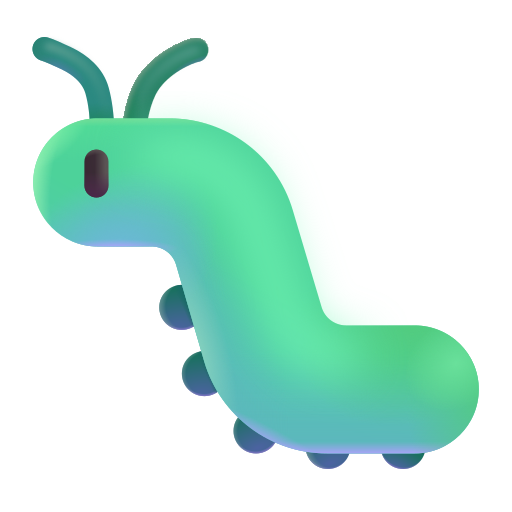
bug color